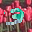
Label: 3